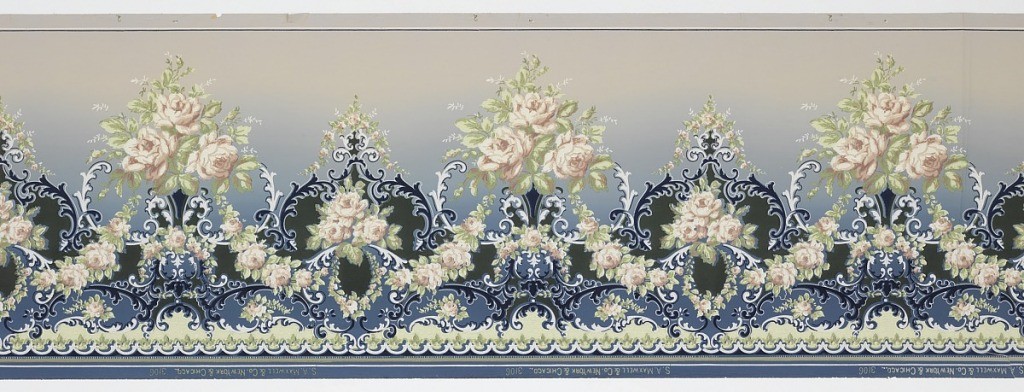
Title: Frieze
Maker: Maxwell & Co., S.A., Chicago, Illinois, USA
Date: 1905–1915
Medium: Machine-printed paper
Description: A repeating design of alternating small and large bouquets of pink and white roses hanging from a white and midnight blue trellis design upon an increasingly lighter blue background.